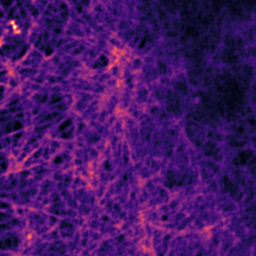
Label: Super-resolution F-actin image